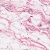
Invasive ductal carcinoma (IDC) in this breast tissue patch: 0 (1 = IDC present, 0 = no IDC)